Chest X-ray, AP view. Patient: 25 years old, sex M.
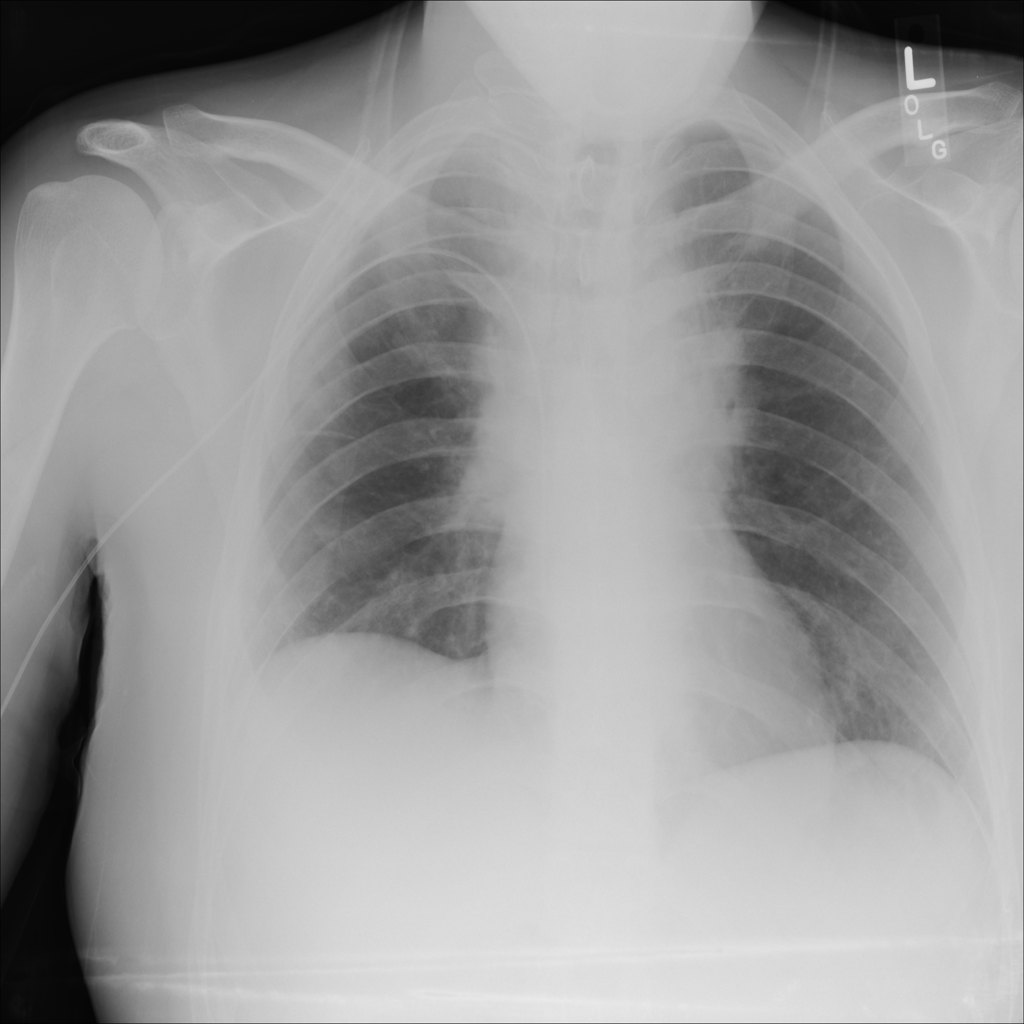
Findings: No Finding